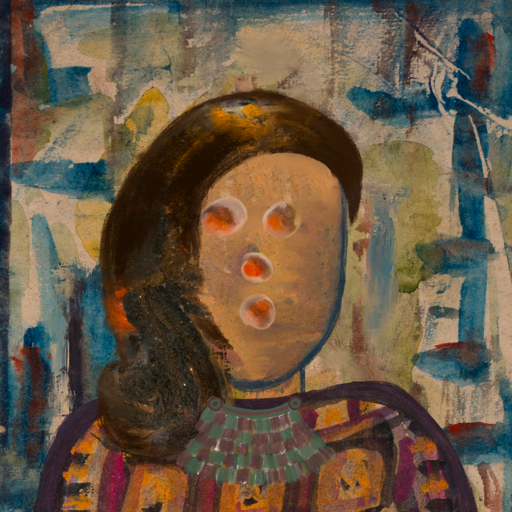
Background: Orphan, Head And Neck Front: In_The_Sun, Face Front: Rupkatha, Bust: Doll, Hair Front: Gypsy_Queen, Head Accessory: Blank, Second Necklace: After_Raid, Necklace: Blank, Baby: Blank